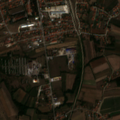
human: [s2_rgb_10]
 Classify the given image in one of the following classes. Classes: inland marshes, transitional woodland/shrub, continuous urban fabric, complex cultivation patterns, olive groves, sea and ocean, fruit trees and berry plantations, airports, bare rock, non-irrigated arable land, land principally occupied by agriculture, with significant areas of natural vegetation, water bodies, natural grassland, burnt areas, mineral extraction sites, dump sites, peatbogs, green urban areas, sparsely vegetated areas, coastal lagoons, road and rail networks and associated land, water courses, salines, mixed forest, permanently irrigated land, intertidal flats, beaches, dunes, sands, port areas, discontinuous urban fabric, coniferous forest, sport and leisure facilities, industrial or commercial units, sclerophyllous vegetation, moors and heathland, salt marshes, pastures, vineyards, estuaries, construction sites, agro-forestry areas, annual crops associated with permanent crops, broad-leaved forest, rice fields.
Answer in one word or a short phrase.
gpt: discontinuous urban fabric, complex cultivation patterns, land principally occupied by agriculture, with significant areas of natural vegetation